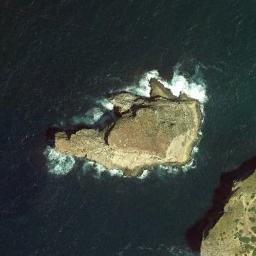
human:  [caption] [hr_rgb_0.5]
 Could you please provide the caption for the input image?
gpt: Irregularly shaped earthy yellow island surrounded by blue sea water with white sand beaches .

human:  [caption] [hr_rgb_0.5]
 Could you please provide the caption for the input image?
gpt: The stone island is surrounded by deep blue waters .

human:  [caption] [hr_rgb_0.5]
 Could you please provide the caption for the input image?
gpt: The land on the island is uneven .

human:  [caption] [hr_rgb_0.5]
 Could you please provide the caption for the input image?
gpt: The island is like a sock .

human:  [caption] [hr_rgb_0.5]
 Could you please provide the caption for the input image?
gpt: The brown island is on a blue sea .